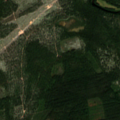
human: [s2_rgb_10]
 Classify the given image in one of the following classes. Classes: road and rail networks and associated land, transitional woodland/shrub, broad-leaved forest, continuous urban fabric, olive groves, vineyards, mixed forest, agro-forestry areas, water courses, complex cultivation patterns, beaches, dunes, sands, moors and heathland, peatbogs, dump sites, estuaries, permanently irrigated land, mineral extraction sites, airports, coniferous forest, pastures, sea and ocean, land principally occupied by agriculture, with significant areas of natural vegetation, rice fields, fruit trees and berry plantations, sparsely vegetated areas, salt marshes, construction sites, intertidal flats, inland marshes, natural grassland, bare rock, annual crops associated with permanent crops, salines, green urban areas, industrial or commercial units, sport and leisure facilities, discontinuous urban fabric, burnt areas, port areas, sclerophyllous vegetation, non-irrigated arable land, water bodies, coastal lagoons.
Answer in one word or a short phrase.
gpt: coniferous forest, transitional woodland/shrub